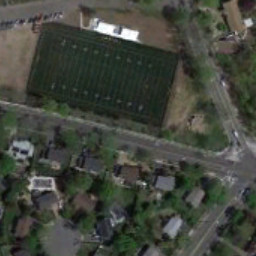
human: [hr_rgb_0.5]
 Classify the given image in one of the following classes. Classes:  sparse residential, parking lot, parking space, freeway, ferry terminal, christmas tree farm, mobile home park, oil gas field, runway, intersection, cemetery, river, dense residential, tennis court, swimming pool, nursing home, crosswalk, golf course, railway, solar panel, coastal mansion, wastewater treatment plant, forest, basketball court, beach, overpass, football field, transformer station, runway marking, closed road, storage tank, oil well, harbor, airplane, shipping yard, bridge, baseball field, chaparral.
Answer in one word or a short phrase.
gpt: football field